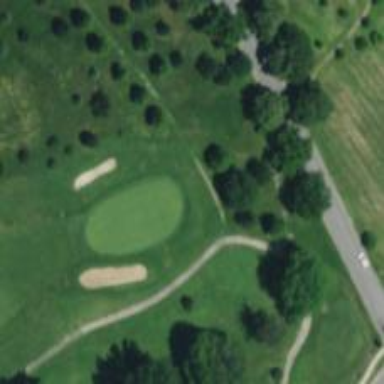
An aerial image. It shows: View of golf hole.